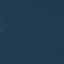
Land use / land cover: SeaLake